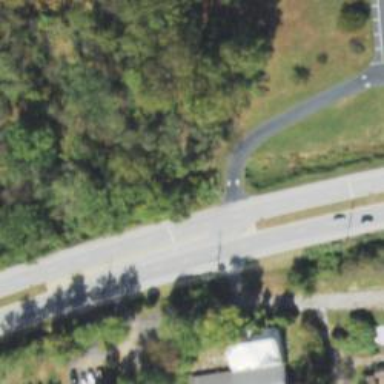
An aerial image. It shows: Asphalt trunk highway.